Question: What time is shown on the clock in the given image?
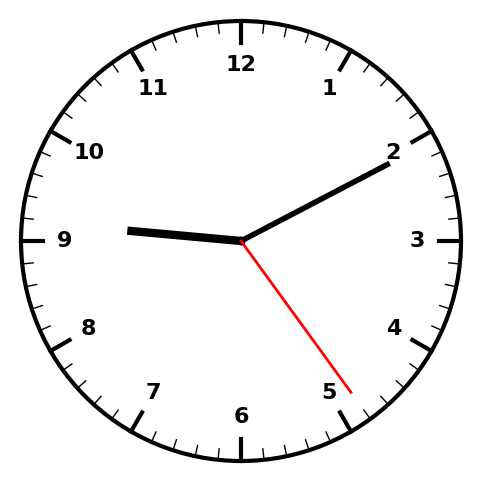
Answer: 09:10:24